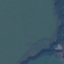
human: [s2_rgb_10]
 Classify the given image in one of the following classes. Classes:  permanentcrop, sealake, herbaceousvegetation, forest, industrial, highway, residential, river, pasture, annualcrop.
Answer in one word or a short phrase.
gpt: SeaLake